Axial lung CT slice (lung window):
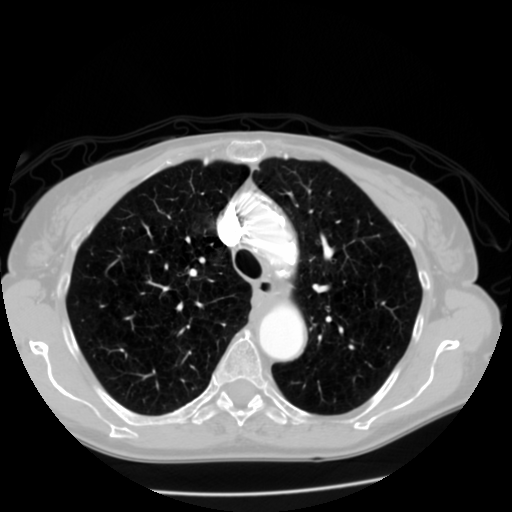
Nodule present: no